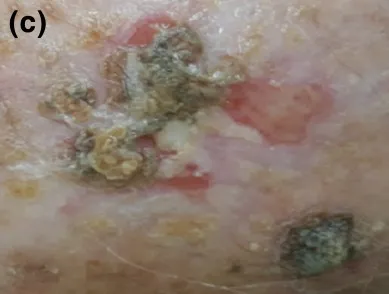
Treatment of the chronic multi-bacterial infection of the scalp over 60 days with a combination of 1 % NCT, 1 % NBrT and 0.1 % BAT. (c) On day 3, treatment with 1 % NCT showed visible but slow regression of the lesions. Combination therapy with 1 % NCT and 1 % NBrT was commenced.
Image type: medical_photograph (skin_photograph)